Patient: sex M, age 53
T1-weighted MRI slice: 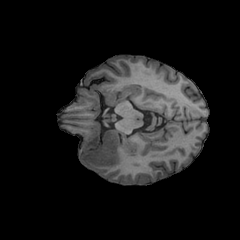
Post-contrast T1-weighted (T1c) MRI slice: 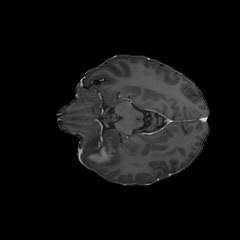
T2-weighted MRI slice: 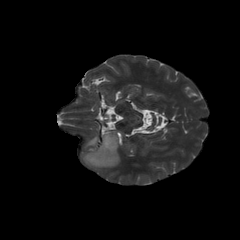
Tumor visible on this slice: yes
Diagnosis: Astrocytoma, IDH-mutant
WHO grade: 4